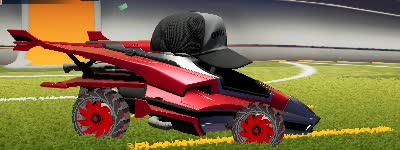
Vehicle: aftershock